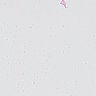
Metastatic tissue present: no